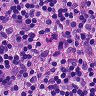
Metastatic tissue present: no